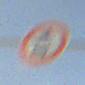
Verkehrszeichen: VerbotKraftfahrzeuge
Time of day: MorningAfternoon
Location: Outdoor (Suburban)
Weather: PartlyCloudy
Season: NotSpecified
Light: Natural